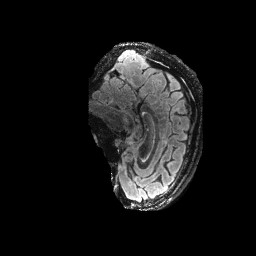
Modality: FLAIR
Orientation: sagittal
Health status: ill
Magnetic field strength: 3 T